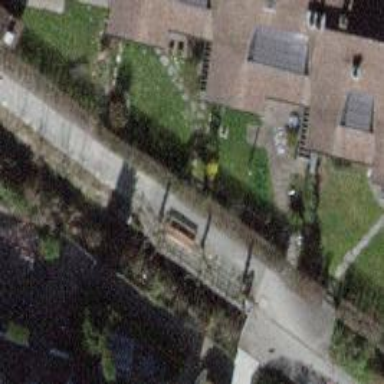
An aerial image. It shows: Bench for seating.